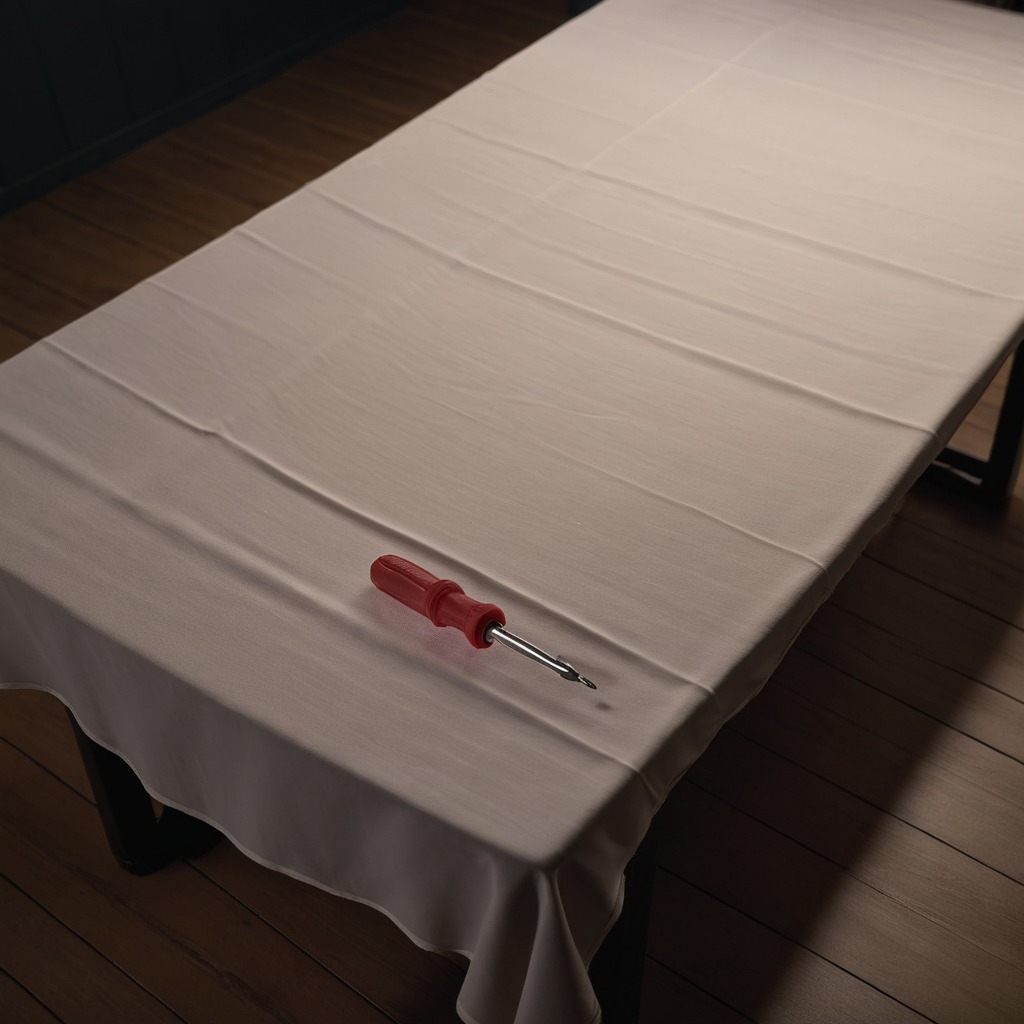
A screwdriver lying on the wooden table.